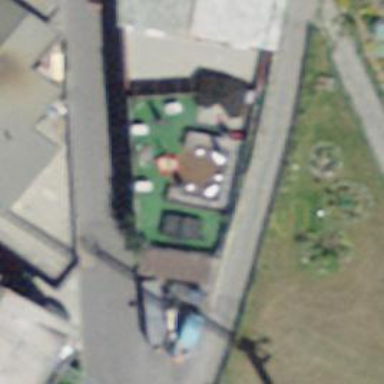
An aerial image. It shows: Bar.